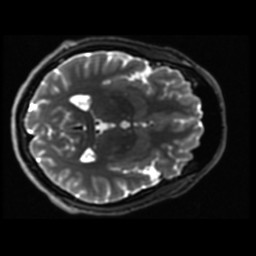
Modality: T2w
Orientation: axial
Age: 22
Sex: male
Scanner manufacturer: ge
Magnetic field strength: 3 T
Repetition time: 8.947 s
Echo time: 0.09798 s